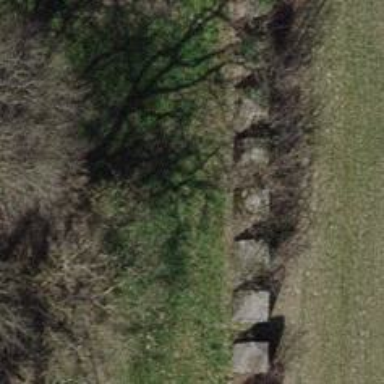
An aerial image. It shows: Block barrier.